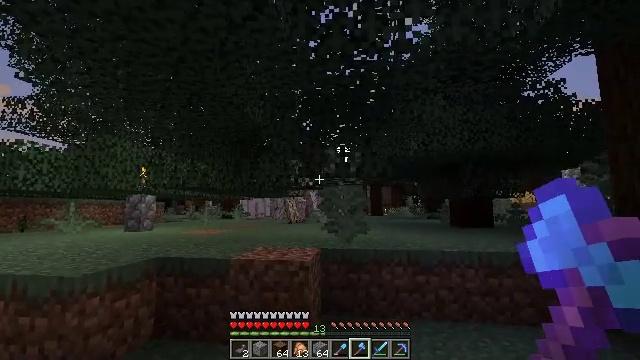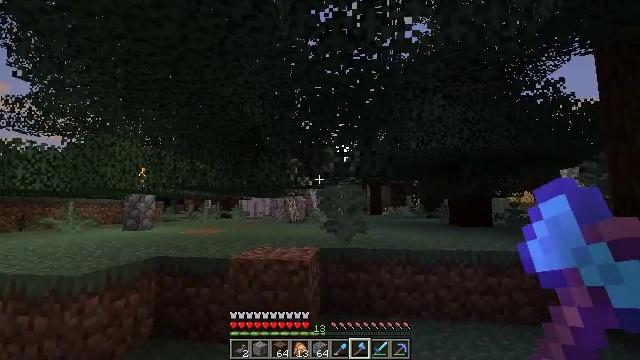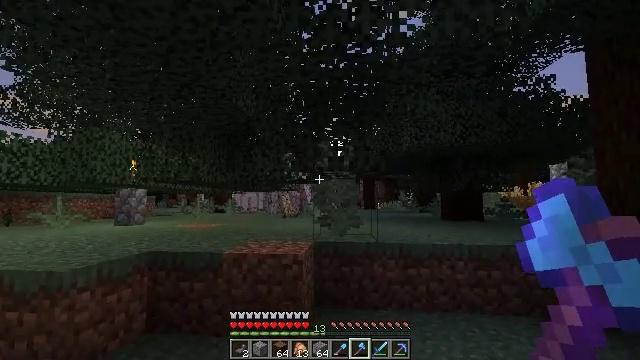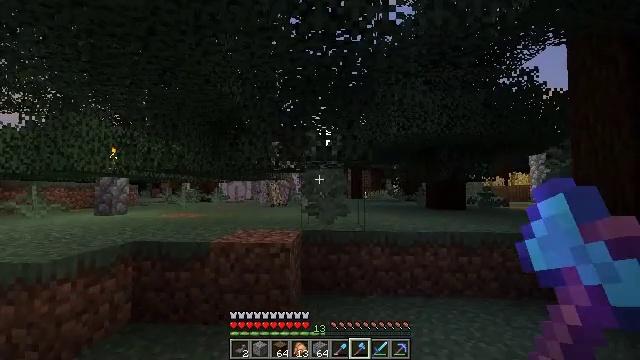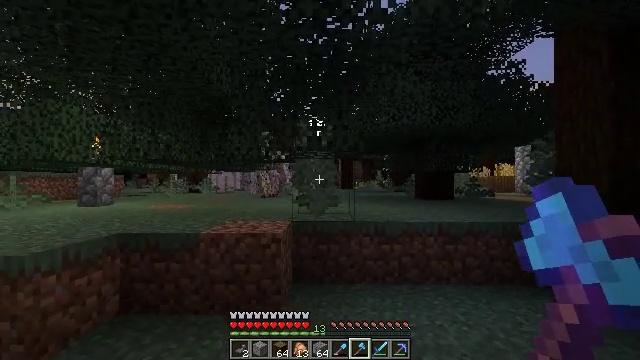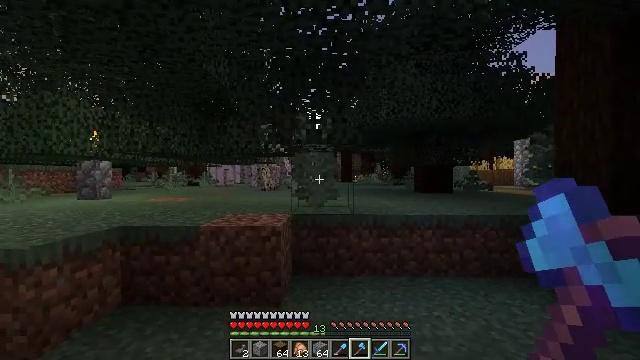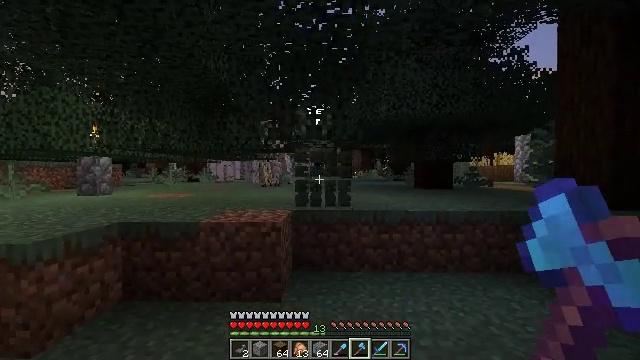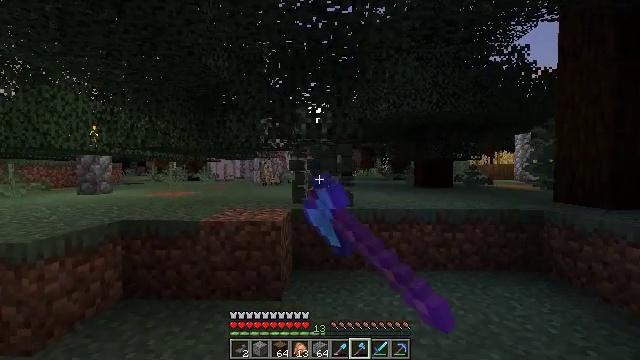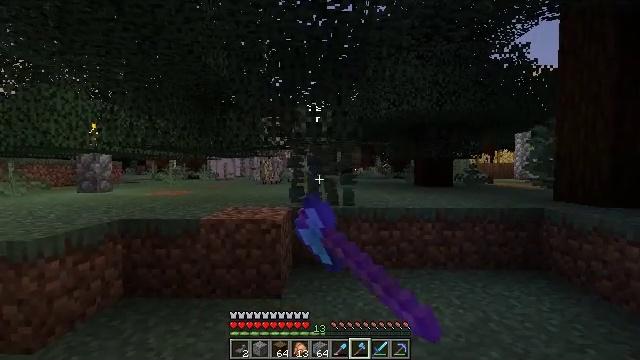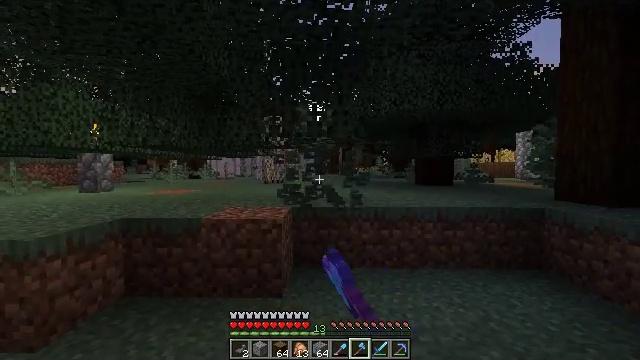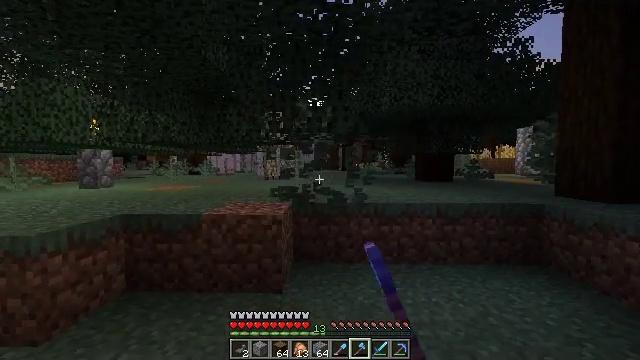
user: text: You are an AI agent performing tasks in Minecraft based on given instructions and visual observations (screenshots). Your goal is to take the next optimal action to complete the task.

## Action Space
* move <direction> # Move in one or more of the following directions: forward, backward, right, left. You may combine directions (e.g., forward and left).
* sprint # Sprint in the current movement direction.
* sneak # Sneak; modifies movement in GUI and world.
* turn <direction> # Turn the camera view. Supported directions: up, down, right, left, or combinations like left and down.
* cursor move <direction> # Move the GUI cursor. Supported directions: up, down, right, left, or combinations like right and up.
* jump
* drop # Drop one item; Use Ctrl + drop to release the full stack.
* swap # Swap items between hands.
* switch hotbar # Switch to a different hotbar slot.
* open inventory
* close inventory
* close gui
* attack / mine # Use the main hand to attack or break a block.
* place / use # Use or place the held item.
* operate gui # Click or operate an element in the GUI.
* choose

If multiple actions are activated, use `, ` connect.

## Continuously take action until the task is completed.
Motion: motion action
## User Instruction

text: Attack the large fern to gather it.
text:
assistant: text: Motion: no_op
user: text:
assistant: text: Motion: turn right and down
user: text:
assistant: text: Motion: turn right and down
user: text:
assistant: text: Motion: turn right and down
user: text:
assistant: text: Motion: turn down
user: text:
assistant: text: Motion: attack / mine
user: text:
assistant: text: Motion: attack / mine
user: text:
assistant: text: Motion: attack / mine
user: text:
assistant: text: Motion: attack / mine
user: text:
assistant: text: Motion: attack / mine
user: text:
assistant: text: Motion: no_op